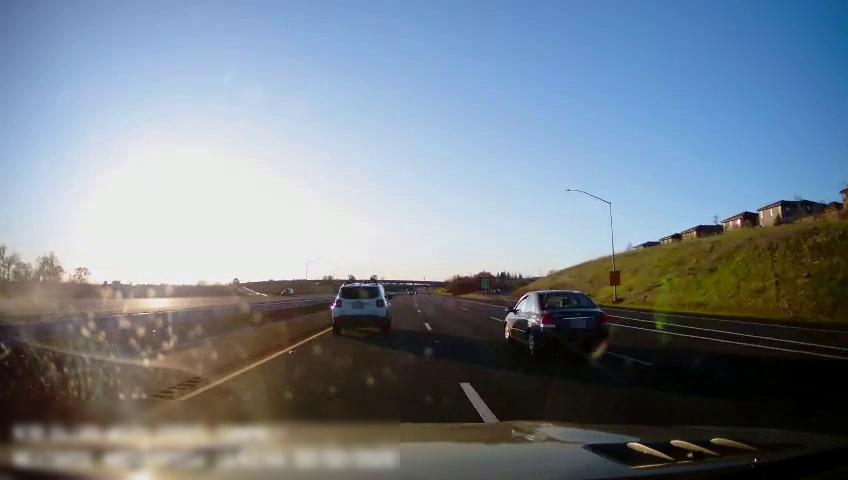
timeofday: Day
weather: Cloudy
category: Drivable Space
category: Drivable Space
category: Vehicles | Car
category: Vehicles | Car
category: Vehicles | SUV
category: Lanes | Alternate Lane
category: Lanes | Current Lane
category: Lanes | Current Lane
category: Lanes | Alternate Lane
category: Lanes | Alternate Lane
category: Lanes | Alternate Lane
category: Traffic | Signs